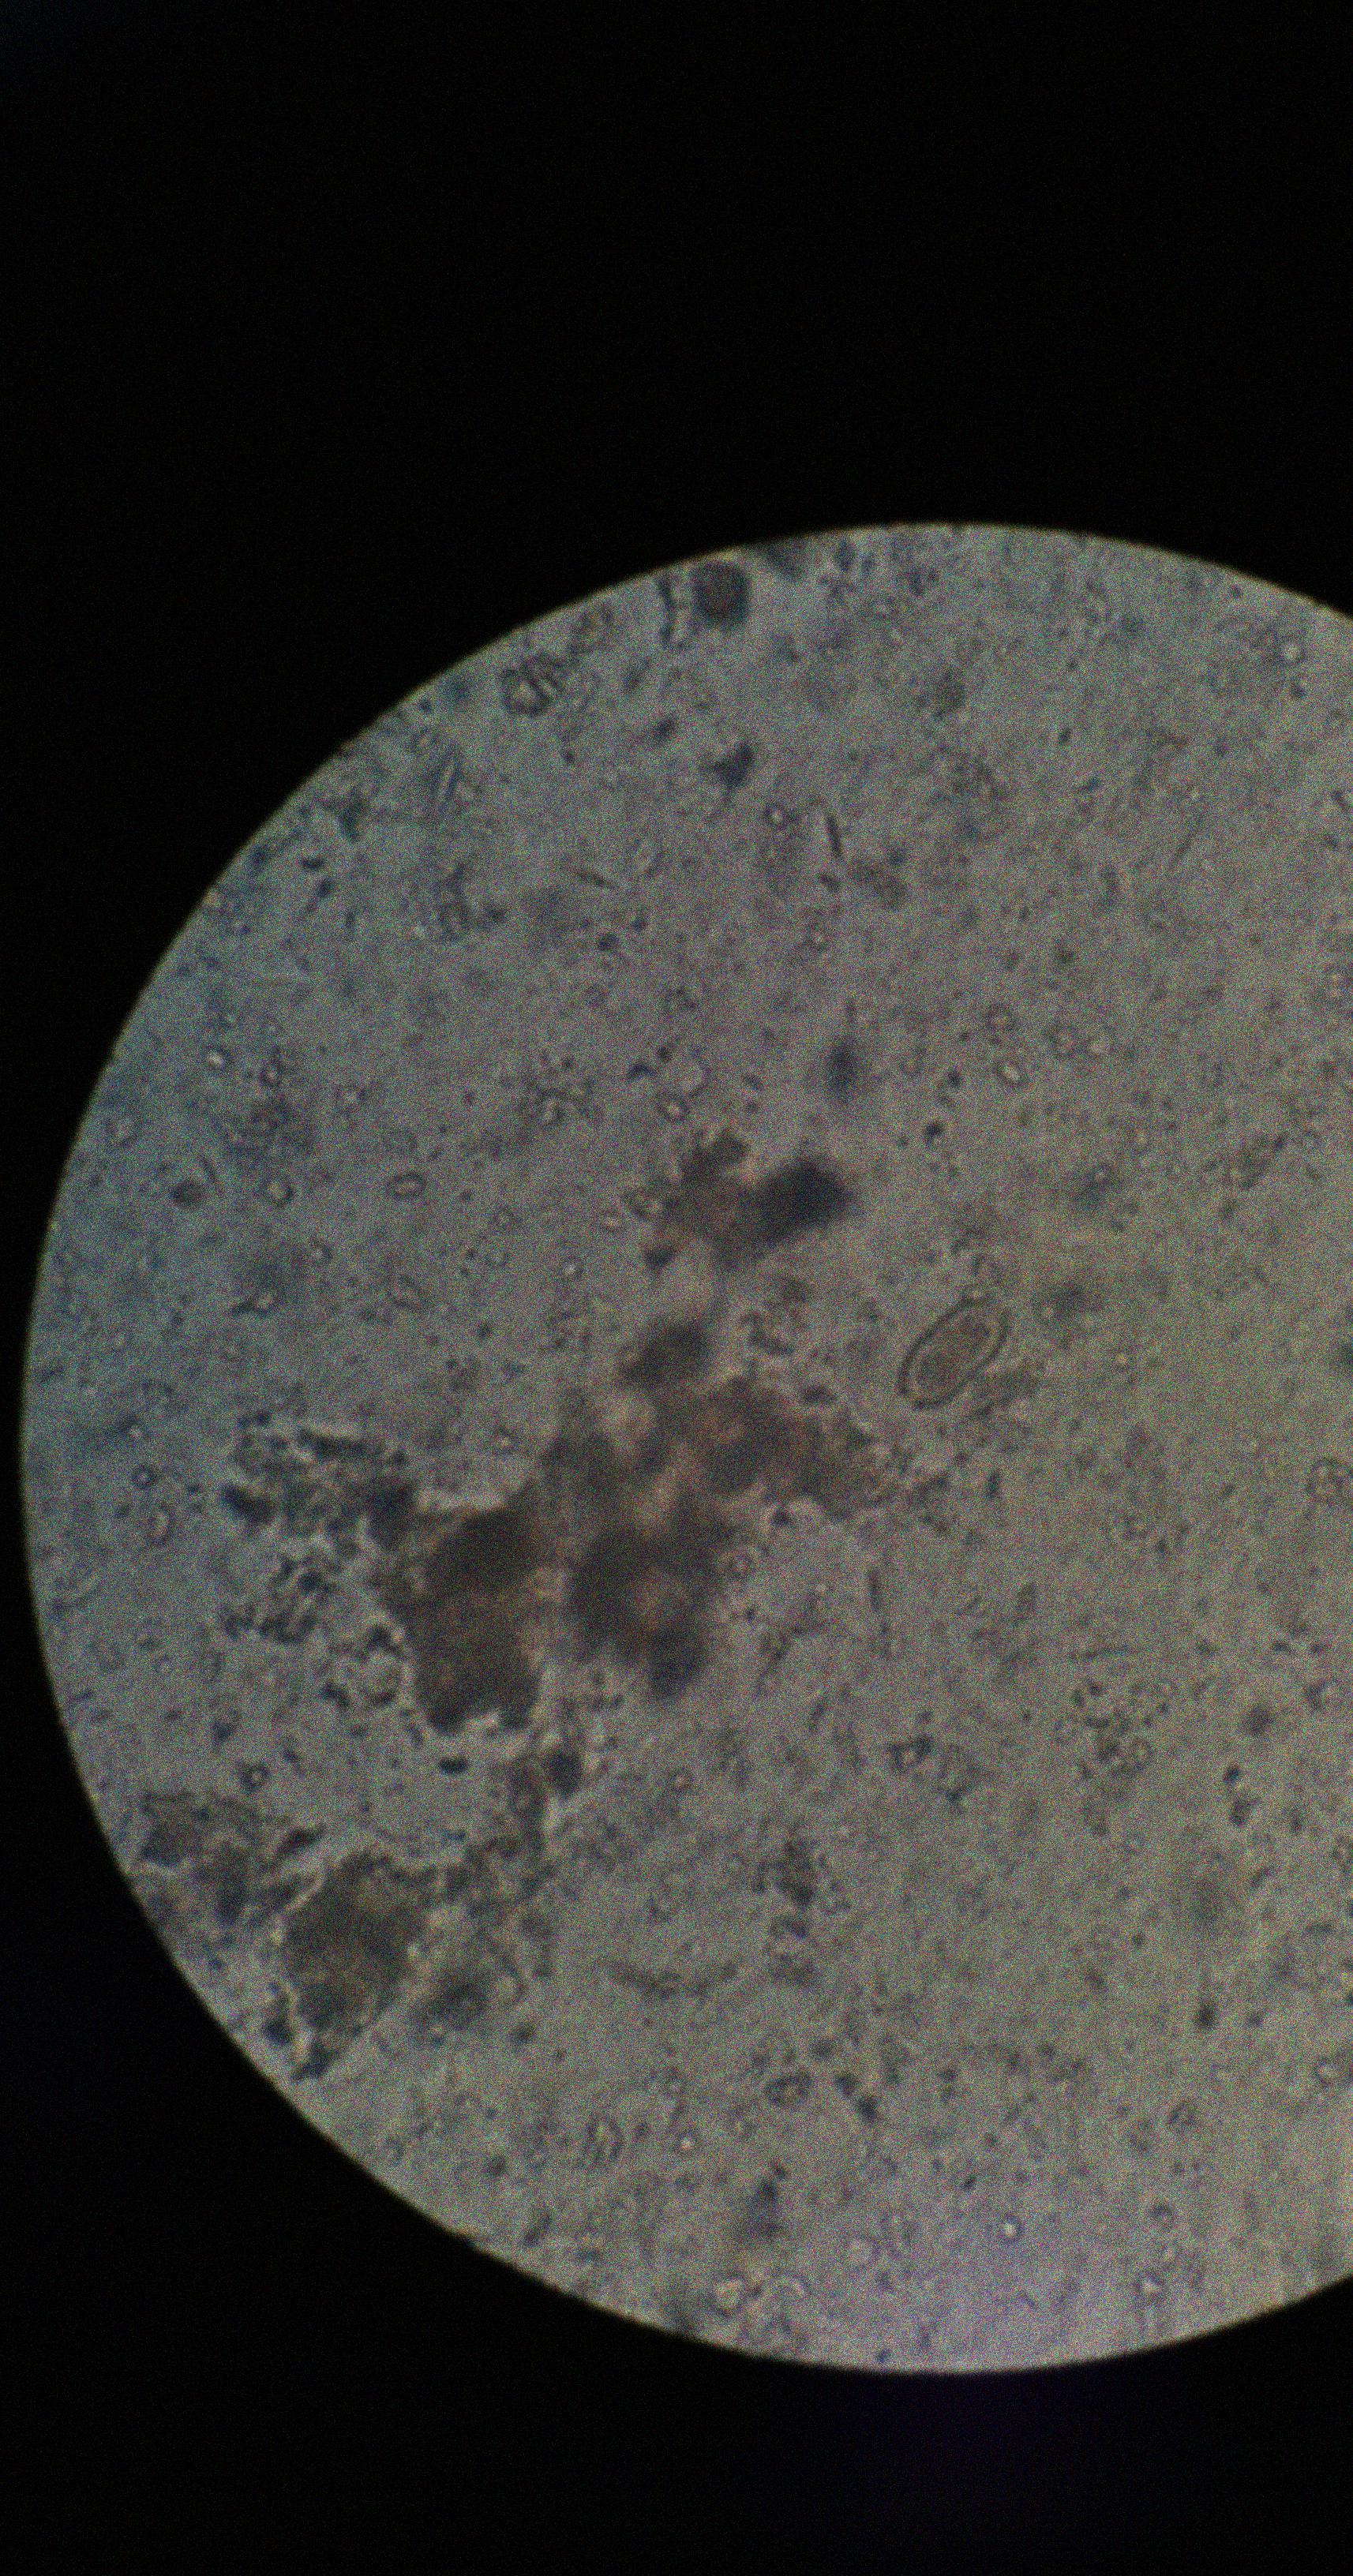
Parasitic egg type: Capillaria philippinensis